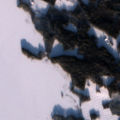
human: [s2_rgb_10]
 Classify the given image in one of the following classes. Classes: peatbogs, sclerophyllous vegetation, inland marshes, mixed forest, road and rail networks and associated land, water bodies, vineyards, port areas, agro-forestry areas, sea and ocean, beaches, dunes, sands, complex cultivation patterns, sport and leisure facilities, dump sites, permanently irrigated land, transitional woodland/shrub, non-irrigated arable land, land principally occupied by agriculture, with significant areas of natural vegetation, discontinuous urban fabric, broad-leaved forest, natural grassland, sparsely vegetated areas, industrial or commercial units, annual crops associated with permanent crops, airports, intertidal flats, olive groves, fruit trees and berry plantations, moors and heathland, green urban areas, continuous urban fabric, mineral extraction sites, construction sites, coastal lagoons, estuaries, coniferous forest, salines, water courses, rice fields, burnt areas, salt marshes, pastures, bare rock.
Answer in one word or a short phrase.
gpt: land principally occupied by agriculture, with significant areas of natural vegetation, coniferous forest, mixed forest, water bodies